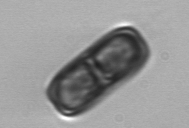
Label: Ephemera